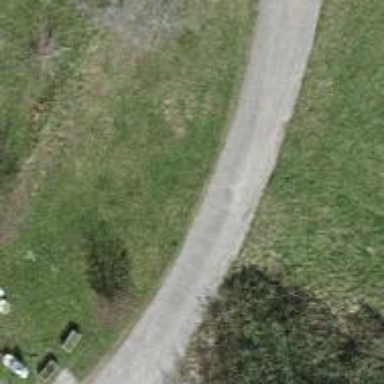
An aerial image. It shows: Driveway.